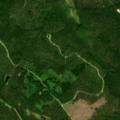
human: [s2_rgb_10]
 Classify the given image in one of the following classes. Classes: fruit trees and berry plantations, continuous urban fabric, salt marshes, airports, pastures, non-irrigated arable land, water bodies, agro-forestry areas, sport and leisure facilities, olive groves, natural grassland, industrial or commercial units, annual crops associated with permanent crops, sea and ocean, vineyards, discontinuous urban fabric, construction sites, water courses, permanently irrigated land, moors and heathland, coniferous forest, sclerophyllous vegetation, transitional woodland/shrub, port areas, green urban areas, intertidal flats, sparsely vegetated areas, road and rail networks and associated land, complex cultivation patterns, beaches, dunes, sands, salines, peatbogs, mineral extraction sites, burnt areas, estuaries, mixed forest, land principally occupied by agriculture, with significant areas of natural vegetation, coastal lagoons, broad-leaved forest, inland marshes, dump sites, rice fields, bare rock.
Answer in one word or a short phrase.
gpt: coniferous forest, mixed forest, transitional woodland/shrub